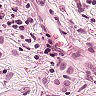
Metastatic tissue present: yes